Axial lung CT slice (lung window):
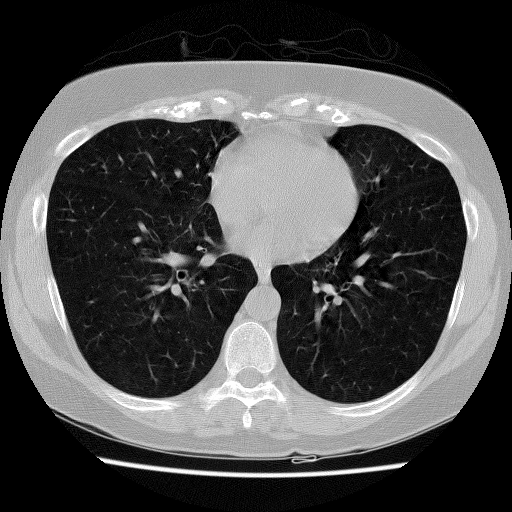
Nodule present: no